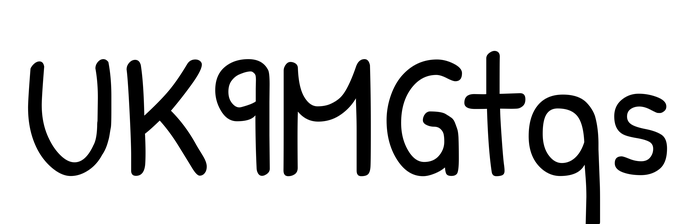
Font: PatrickHand-Regular